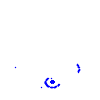
Particle: electron